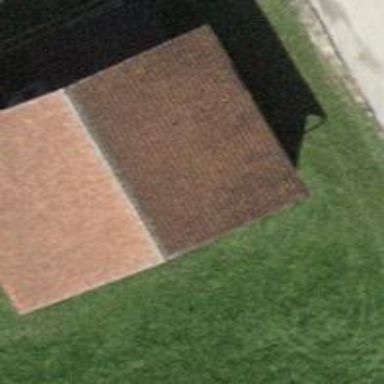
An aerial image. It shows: Simple and straightforward house.